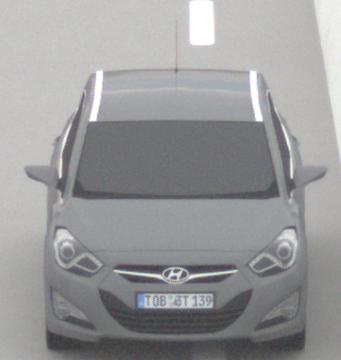
Make: Hyundai
Model: i40 Kombi 1.6 GDI
Detailed model: i40 (VF) Kombi
Model produced from: 2012/08
Model produced until: 2013/09
Doors: 5
Color: gray
Road condition: dry road
Daytime: morning or afternoon
Contrast: low contrast